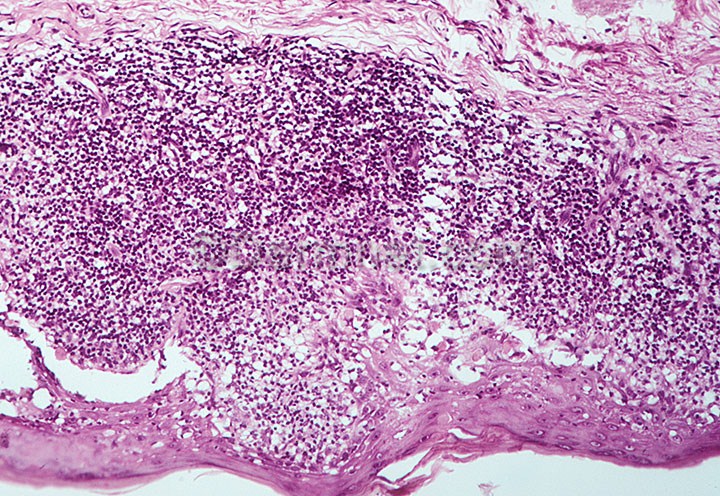
Disease: Psoriasis pictures Lichen Planus and related diseases